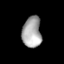
Tissue: lung
Cell type: Endothelial cells
Senescence score: 0.5602
Nuclear area (px): 576
Mean DAPI intensity: 169.193